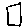
Label: square